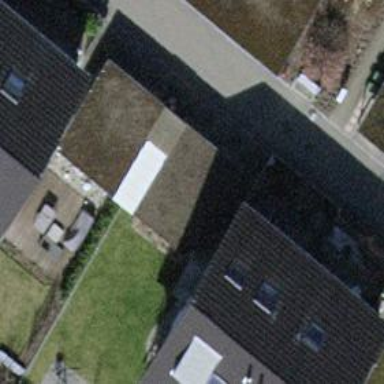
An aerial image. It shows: Garage building.